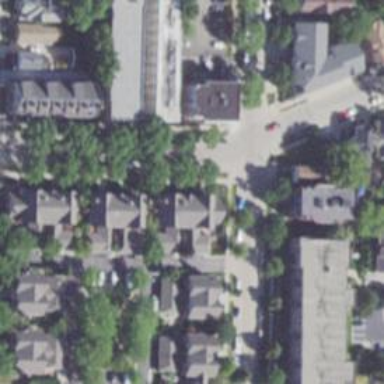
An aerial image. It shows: Residential road with separate sidewalk.